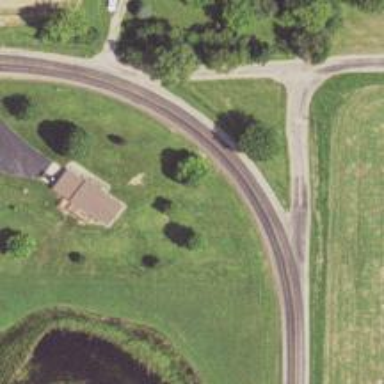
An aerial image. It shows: Tertiary road.